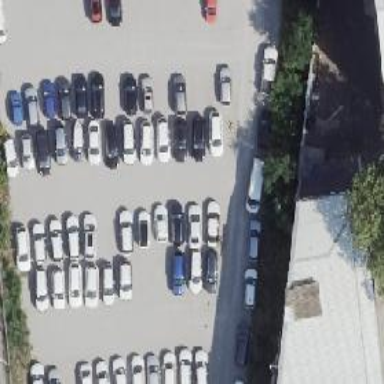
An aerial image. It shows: Parking aisle designated as service road.